Aerial crown-view tile of a tropical tree (Barro Colorado Island, Panama), acquired 20250715:
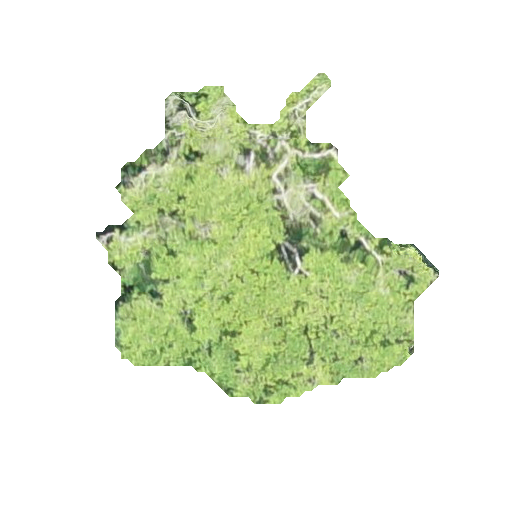
Species: Terminalia amazonia
GBIF accepted scientific name: Terminalia amazonica
Crown area: 103.145 m²